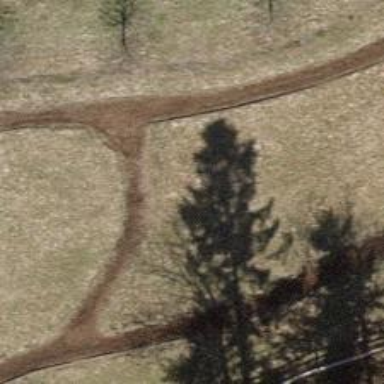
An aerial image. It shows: Track on leisure land with woodchips surface.